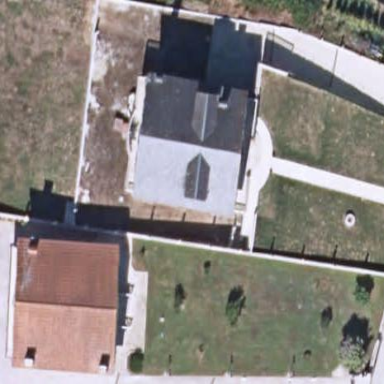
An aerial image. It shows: Simple house.